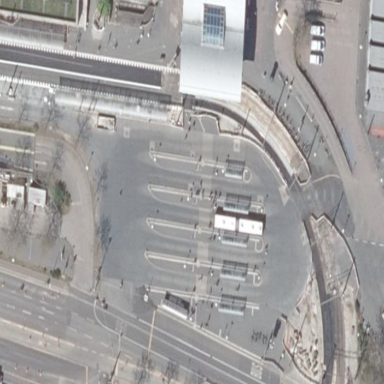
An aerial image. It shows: Bus station.